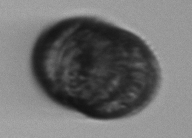
Label: Margalefidinium